Interaction volume radius: 10 \u00c5
Interaction volume height: 20 \u00c5
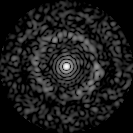
Disorder parameter: 0.8502